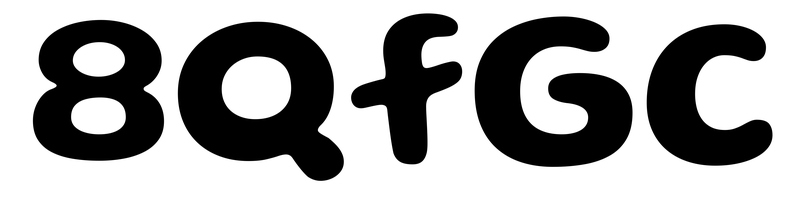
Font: Gluten_SemiBold